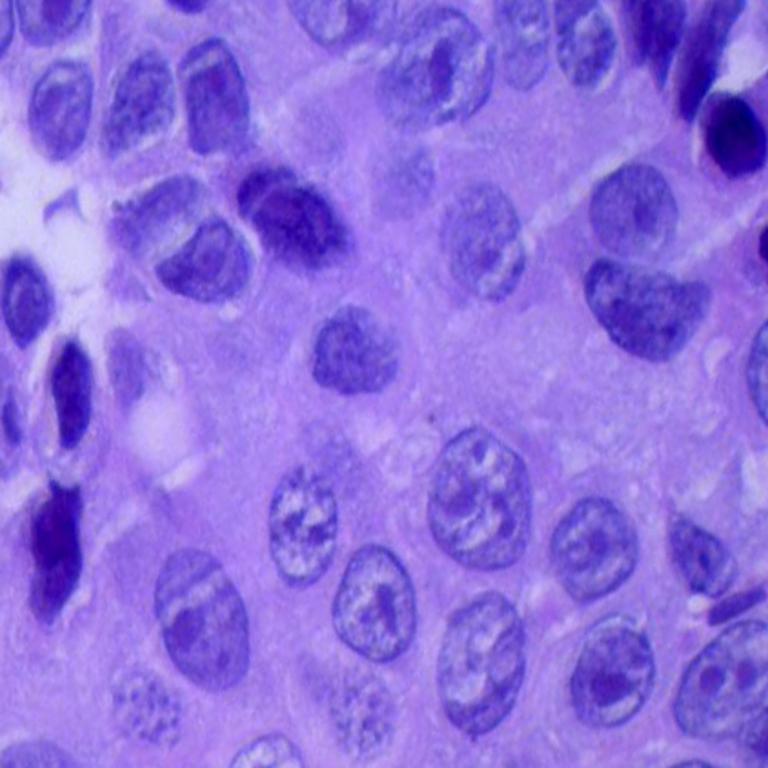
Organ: lung
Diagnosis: squamous carcinomas